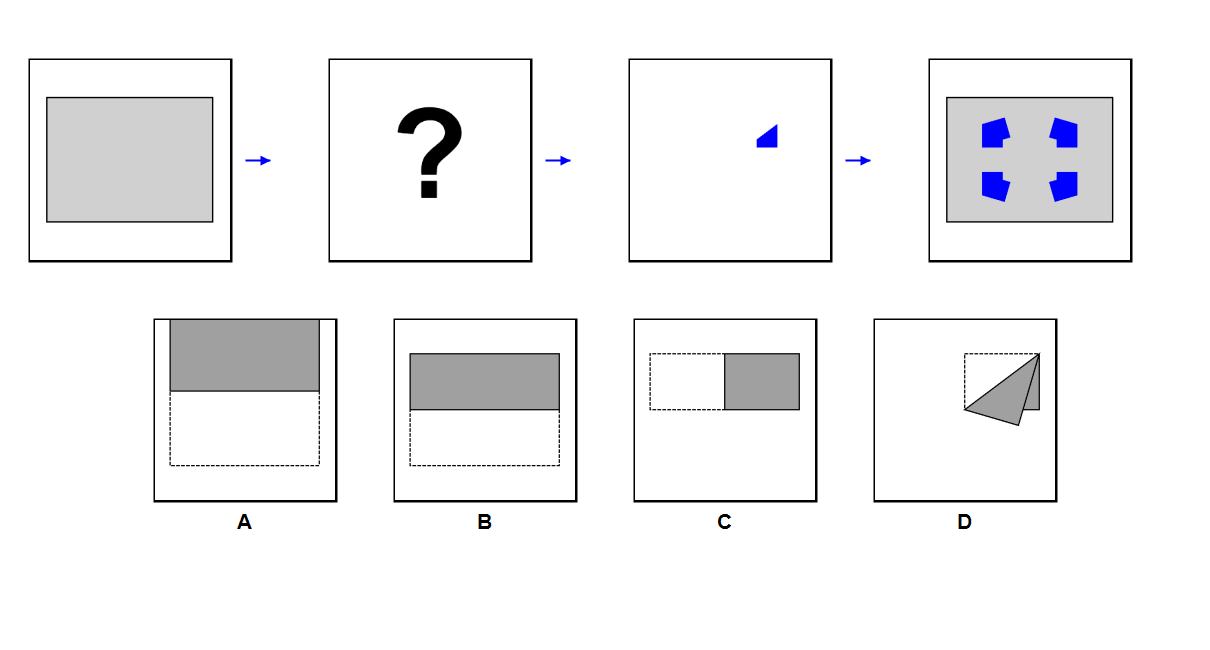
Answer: A